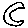
Label: moon